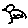
Label: bird